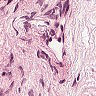
Metastatic tissue present: no